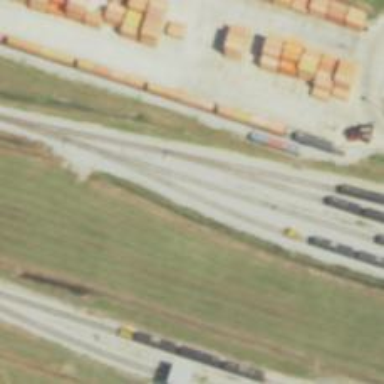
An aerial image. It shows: Railway spur service.